Question: I am following this tutorial here:
<URL>
On my mac and am not sure how to accomplish this step to get my sha-1:

I realized I already have a key cause I build and sign my project. Trying to get the SHA-1 is proving difficult with the terminal on my mac:
'''
Mikes-MacBook-Air:beerPortfolio Mike$ keytool -list -v -alias androiddebugkey \ -keystore bp_key.keystore \ -storepass android -keypass android
keytool error: java.lang.RuntimeException: Usage error, -keystore is not a legal command
java.lang.RuntimeException: Usage error, -keystore is not a legal command
at sun.security.tools.KeyTool.parseArgs(KeyTool.java:375)
at sun.security.tools.KeyTool.run(KeyTool.java:171)
at sun.security.tools.KeyTool.main(KeyTool.java:166)
Mikes-MacBook-Air:beerPortfolio Mike$
'''
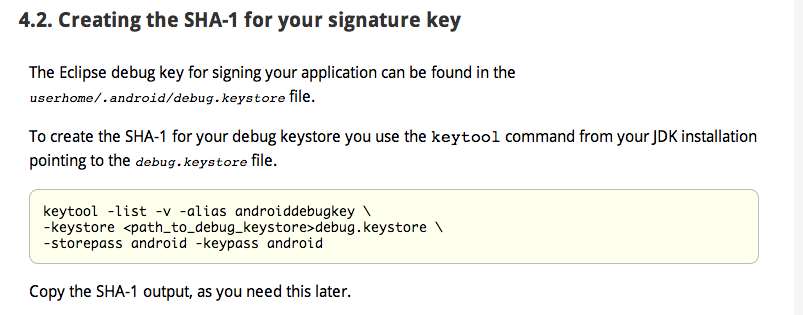
Answer: '''
keytool -list -v -keystore ~/.android/debug.keystore -alias androiddebugkey -storepass android -keypass android
'''
The above command worked for me. You can change your keystore path if it is in another location.
Here is the <URL>